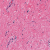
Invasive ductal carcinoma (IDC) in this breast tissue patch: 0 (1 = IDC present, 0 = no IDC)